Question: I'm stuck on a problem and, after what seems like days of searching for a solution, I'm reaching out to Stack Overflow for help.
I'm trying to replace a standard '<select>' dropdown form element with a Textbox and a Div containing an unordered list. I'd prefer to have the solution be based on jQuery, but am open to alternatives. I've found a couple jQuery plugins that do what I need, but are far enough from being a real solution that I need to keep looking.
Here's an image of what I'm going for:

I'd like the dropdown to look as pictured, and when an element is selected (with mouse or keyboard), have just the first line handed back into the textbox (and not be editable). I'd also like to populate a hidden input field with a value that will be used on Submit.
I'm pulling my hair out over this one. Any help and guidance will be most appreciated!
Edit: It may be noteworthy that, on the backend, the dropdown options are to be populated by PHP / MySQL.
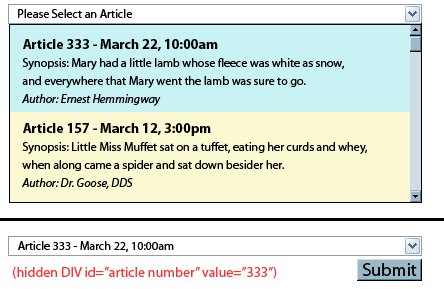
Answer: jQuery UI has a selectmenu in the labs that you might be able to use. The code isn't in a final release but would give you something to work with.
<URL>